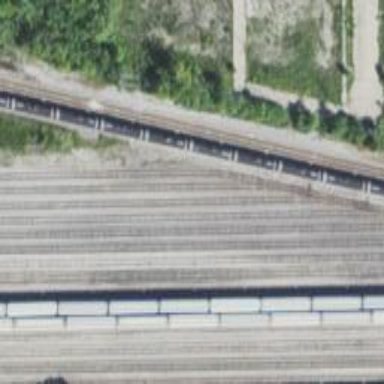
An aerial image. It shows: Railway yard in service.